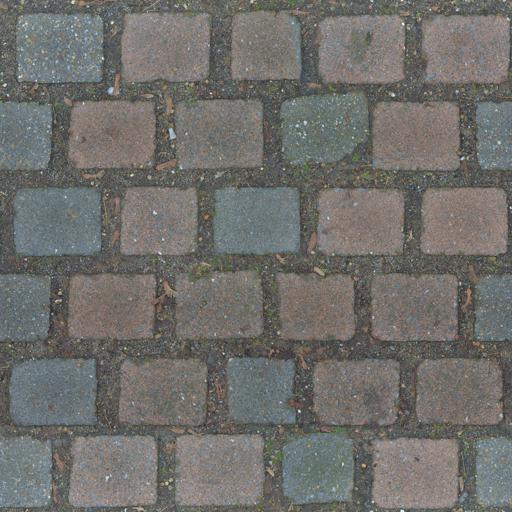
Tags: dark grey pavement paving stones red